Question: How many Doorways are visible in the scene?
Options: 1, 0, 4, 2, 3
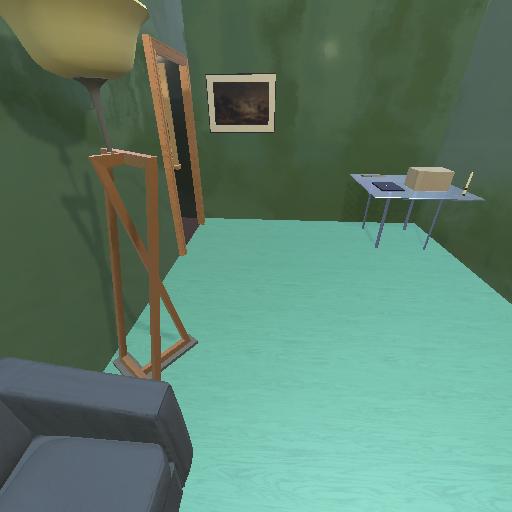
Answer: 1